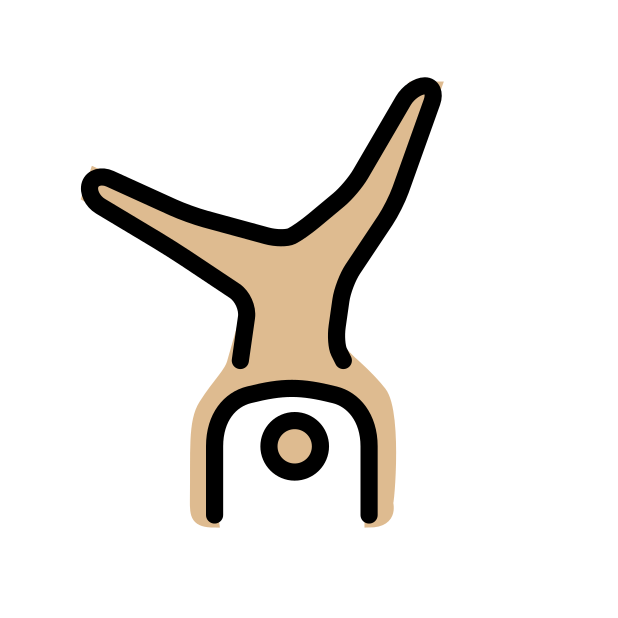
person cartwheeling: medium-light skin tone